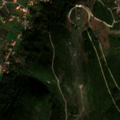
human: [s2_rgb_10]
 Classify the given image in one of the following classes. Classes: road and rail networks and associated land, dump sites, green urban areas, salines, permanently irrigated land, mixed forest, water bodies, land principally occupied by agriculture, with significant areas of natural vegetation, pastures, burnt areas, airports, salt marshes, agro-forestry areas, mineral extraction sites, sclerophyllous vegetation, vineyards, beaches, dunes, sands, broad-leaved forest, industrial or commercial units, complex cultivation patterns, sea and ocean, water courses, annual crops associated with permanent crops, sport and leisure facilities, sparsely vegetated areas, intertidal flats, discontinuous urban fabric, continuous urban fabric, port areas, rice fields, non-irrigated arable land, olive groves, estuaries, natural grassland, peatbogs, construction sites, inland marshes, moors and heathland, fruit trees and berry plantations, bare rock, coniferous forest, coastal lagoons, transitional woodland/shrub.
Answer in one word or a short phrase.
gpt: discontinuous urban fabric, complex cultivation patterns, land principally occupied by agriculture, with significant areas of natural vegetation, mixed forest, sclerophyllous vegetation